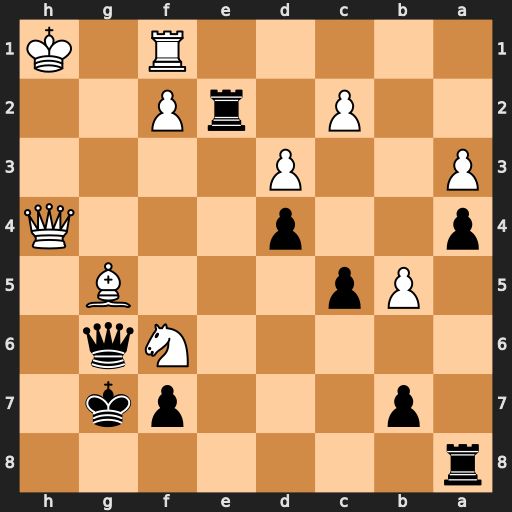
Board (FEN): r7/1p3pk1/5Nq1/1Pp3B1/p2p3Q/P2P4/2P1rP2/5R1K
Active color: b
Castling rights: -
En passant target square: -
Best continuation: Rh8 Rg1 Rxh4+